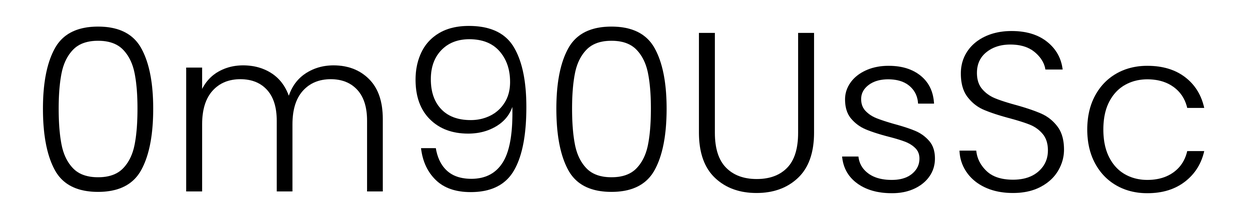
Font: Poppins-Light